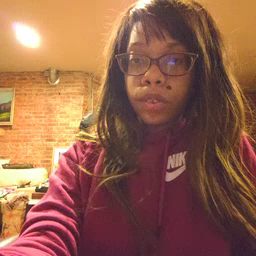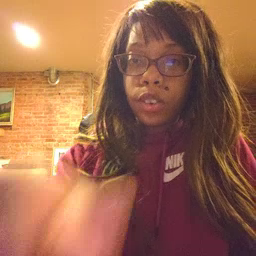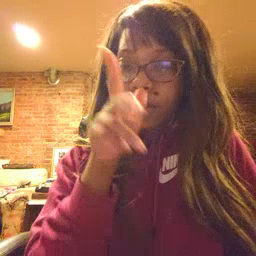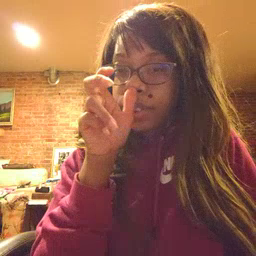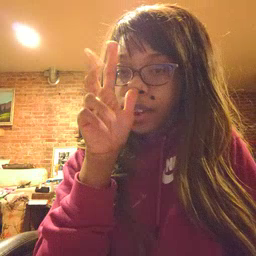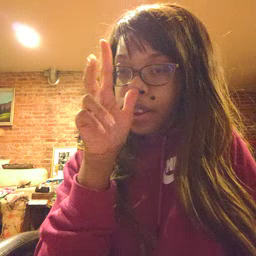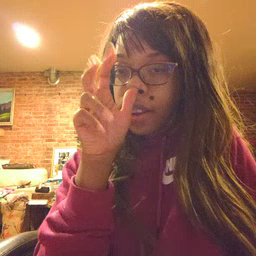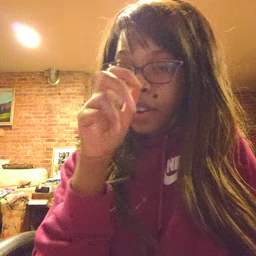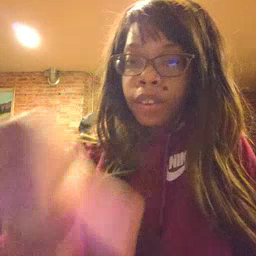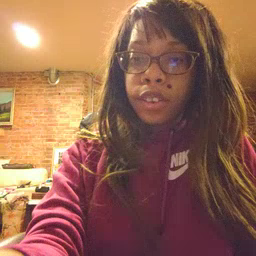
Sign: bug